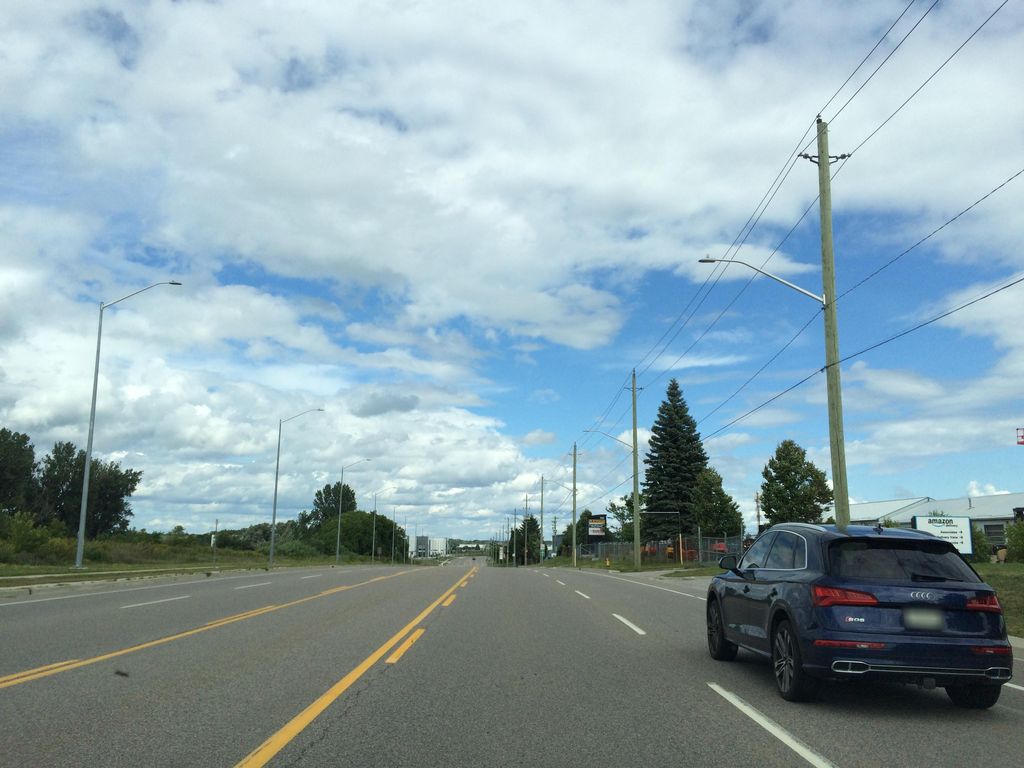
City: kitchener-waterloo